Question: I'm using C#.NET with webforms.
I create a control to find subjects on my database.
This control has a textbox and a button.
The button can be hidden/removed sometimes, and that's the problem!
When the button is visible, html render ok.
But when the button is hidden/removed, the html gets broken...
My html is like this:
'''
<div class="input-group">
<asp:TextBox runat="server" ID="SubjectTextBox" CssClass="SubjectTextBox form-control"></asp:TextBox>
<span class="input-group-btn">
<button id="SearchSubjectBtn" class="btn btn-default" type="button" runat="server">
<span class="glyphicon glyphicon-search" aria-hidden="true"></span>&nbsp;Search
</button>
</span>
</div>
'''
Which renders like this:

How can I fix the html, so it could render in the correct form?
I know I could just remove the "input-group" class from the "div", but I don't want to do this by C#.
The reason, is that I don't want to manage css on my code.
Actually, just remove the class, will work, but will not be correct, right?
There is a way to do that easily?
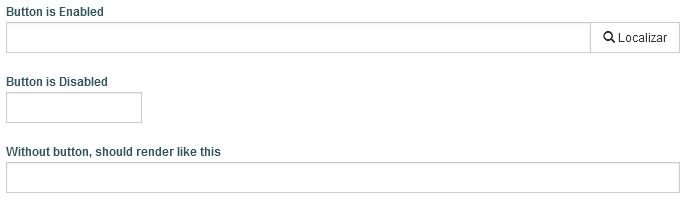
Answer: Well, I did a lot of research and found <URL>.
Accordlly to <URL> new versions of Bootstrap implement a 'width: auto' on '.input-group' to fix some problems.
So, the behaviour on my code is expected.
To fix this, I added this css code after my bootstrap.css:
'''
<!--
https://github.com/twbs/bootstrap/issues/14272
https://stackoverflow.com/questions/24592969/boostrap-3-1-1-nav-bar-maximized-input-no-longer-maximized-in-3-2-0
-->
<style>
/* make sure input-group goes 100% i.e. full width of screen
to compliment the display: inline-table; that showed up in 3.2.0 */
.input-group
{
width: 100%;
}
/* override width: auto; that showed up in 3.2.0
with at least 1px for the addon or btn (I had an addon) */
.input-group .input-group-addon,
.input-group .input-group-btn
{
width: 1px;
}
/* separate .form-control and give it width: 100%; */
.input-group .form-control
{
width: 100%;
}
/* make sure navbar-form's input-group goes 100% i.e. full width of screen
to compliment the display: inline-table; that showed up in 3.2.0 */
.navbar-form .input-group {
width: 100%;
}
/* override width: auto; that showed up in 3.2.0
with at least 1px for the addon or btn (I had an addon) */
.navbar-form .input-group .input-group-addon,
.navbar-form .input-group .input-group-btn {
width: 1px;
}
/* separate .form-control and give it width: 100%; */
.navbar-form .input-group .form-control {
width: 100%;
}
</style>
'''
This fixed the layout on my site.
But still, to me, looks like something is not right on this field on Bootstrap. I'll keep watching this bug reports to see if I find more info.